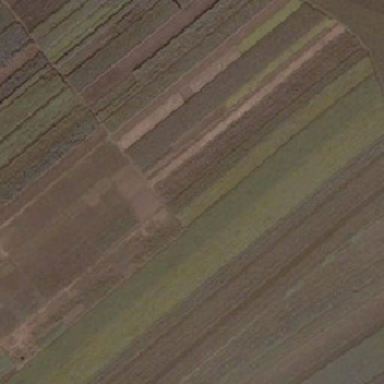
Farmland in different shades is placed in the bar .